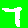
Digit: 7